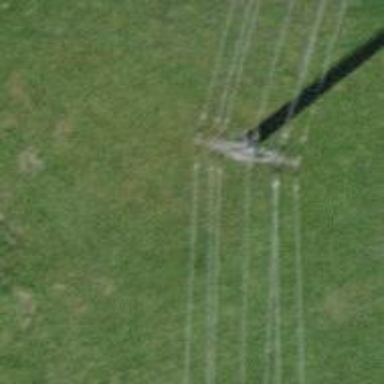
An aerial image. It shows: Power line is depicted.